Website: macys
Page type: store-pickup
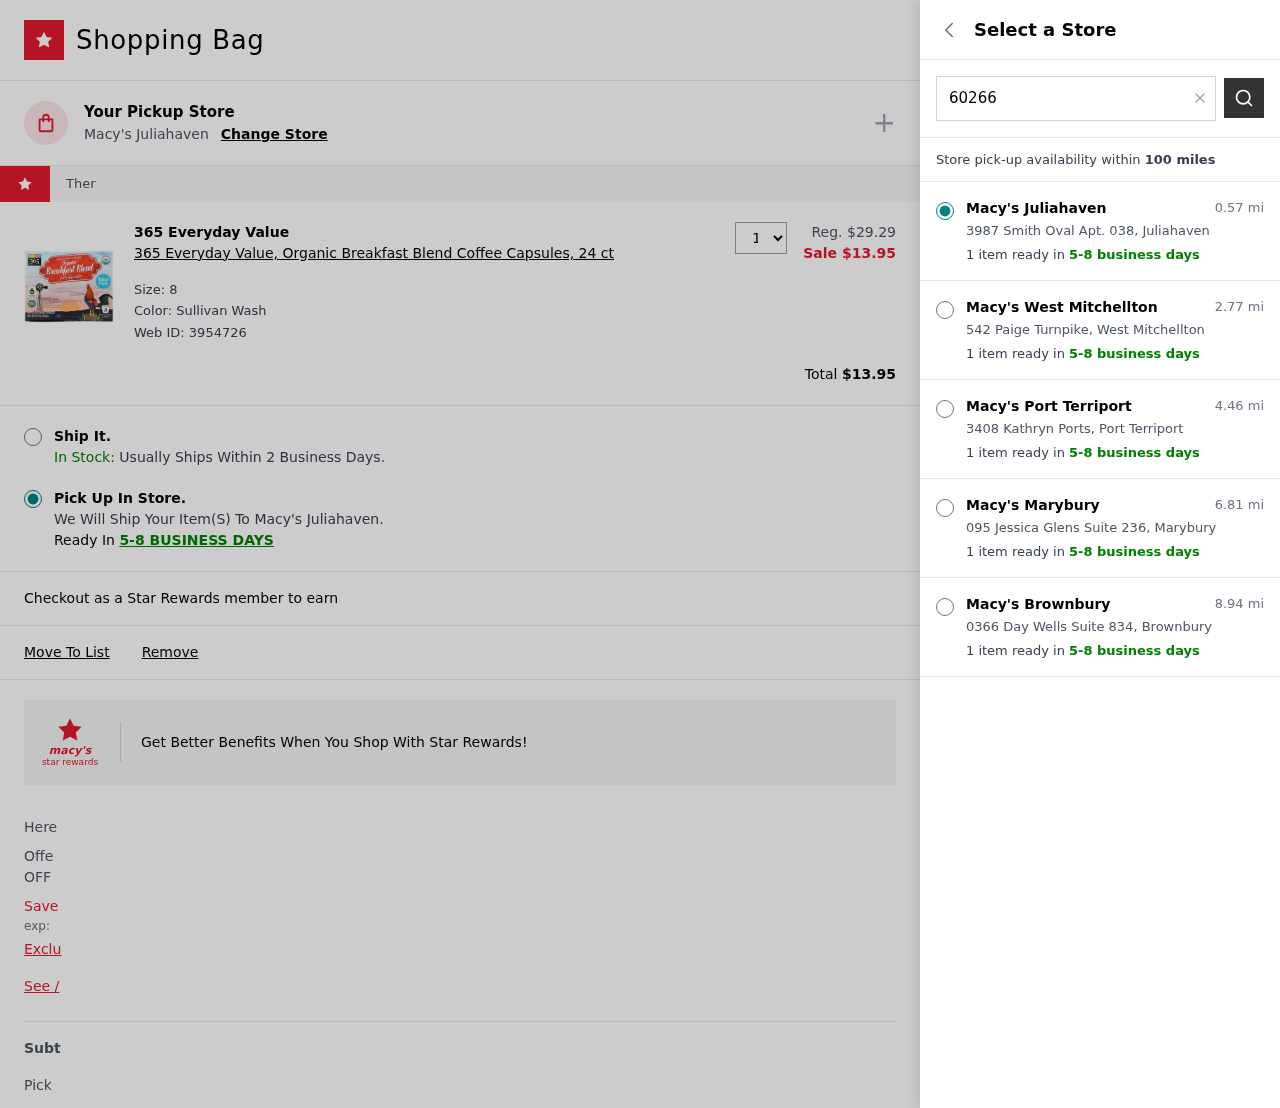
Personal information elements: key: PII_LOCATION1_CITY
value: Juliahaven
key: PII_LOCATION1_STREET
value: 3987 Smith Oval Apt. 038
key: PII_LOCATION2_CITY
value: West Mitchellton
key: PII_LOCATION2_STREET
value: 542 Paige Turnpike
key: PII_LOCATION3_CITY
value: Port Terriport
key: PII_LOCATION3_STREET
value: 3408 Kathryn Ports
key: PII_LOCATION4_CITY
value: Marybury
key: PII_LOCATION4_STREET
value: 095 Jessica Glens Suite 236
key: PII_LOCATION5_CITY
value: Brownbury
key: PII_LOCATION5_STREET
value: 0366 Day Wells Suite 834
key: PII_POSTCODE
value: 60266
Product elements: key: PRODUCT1_BRAND
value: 365 Everyday Value
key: PRODUCT1_NAME
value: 365 Everyday Value, Organic Breakfast Blend Coffee Capsules, 24 ct
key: PRODUCT1_PRICE
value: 13.95
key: PRODUCT1_QUANTITY
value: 1
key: PRODUCT1_ORIGINAL_PRICE
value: $29.29
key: PRODUCT1_WEB_ID
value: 3954726
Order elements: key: ORDER_TOTAL
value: $13.95
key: ORDER_DELIVERY_DATE
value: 5-8 business days
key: ORDER_DELIVERY_DATE
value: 5-8 BUSINESS DAYS
Search elements: key: SEARCH_LOCATION
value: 60266